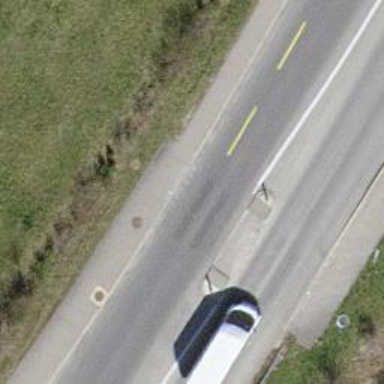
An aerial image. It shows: Unmarked crossing with pedestrian island.